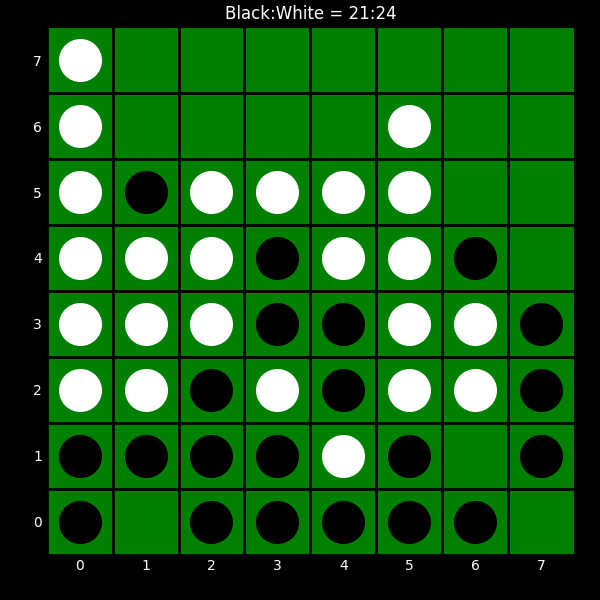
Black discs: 21
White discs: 24